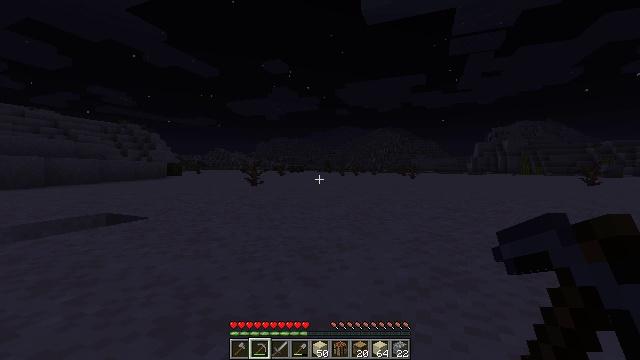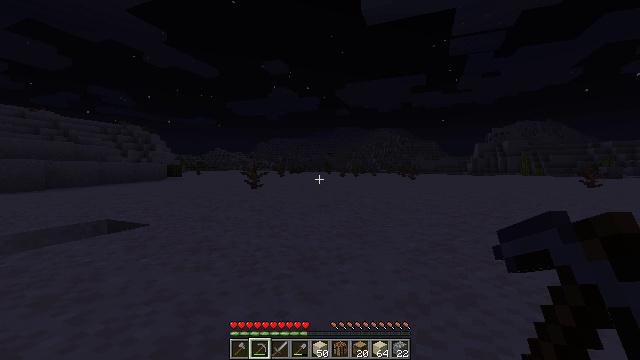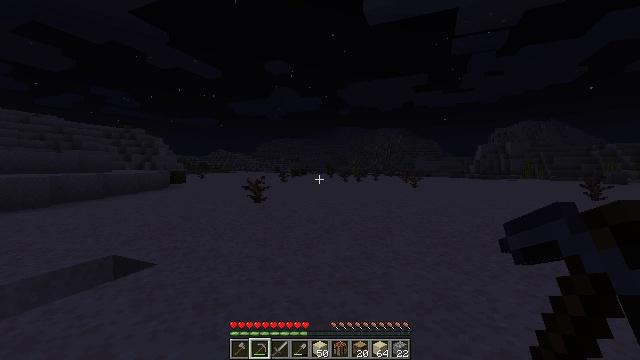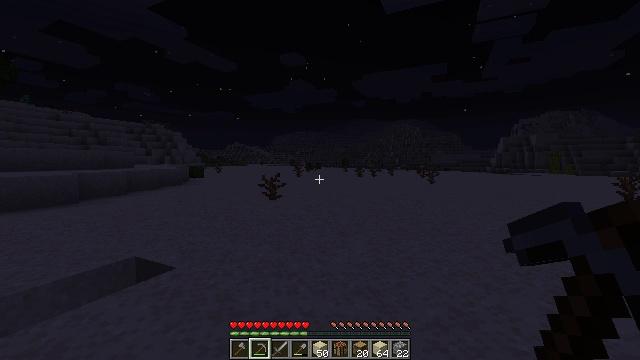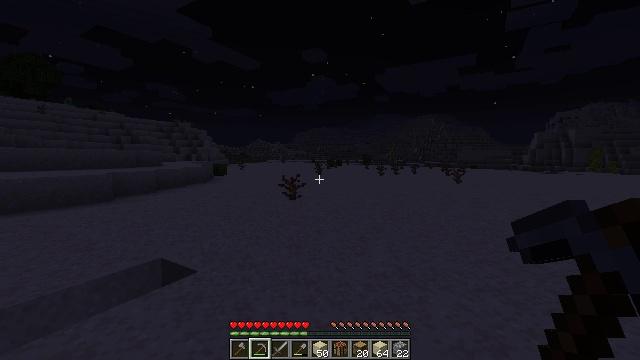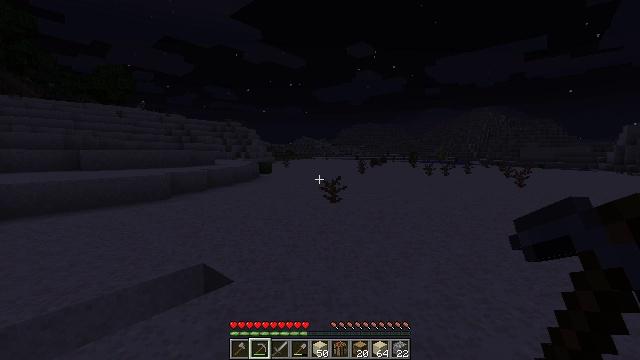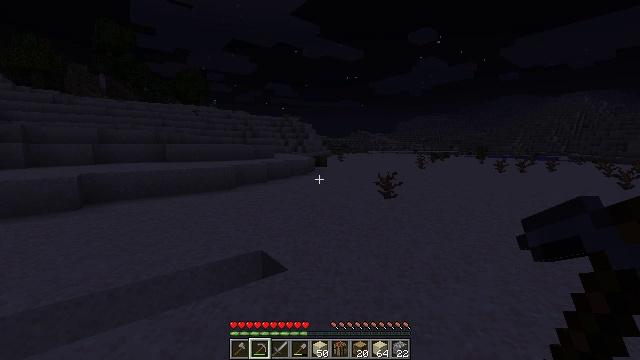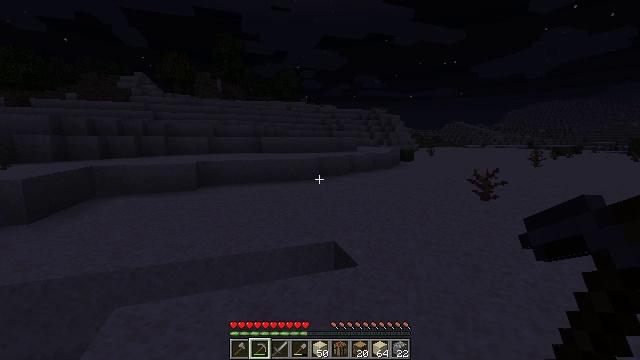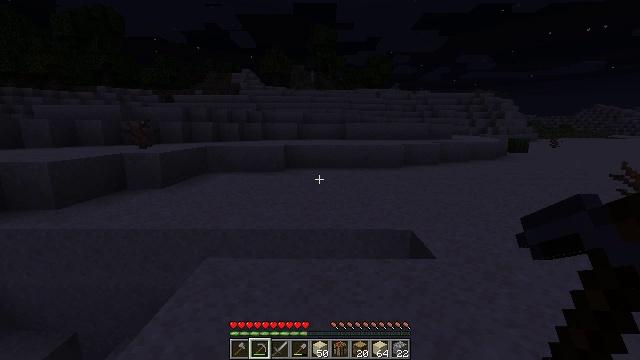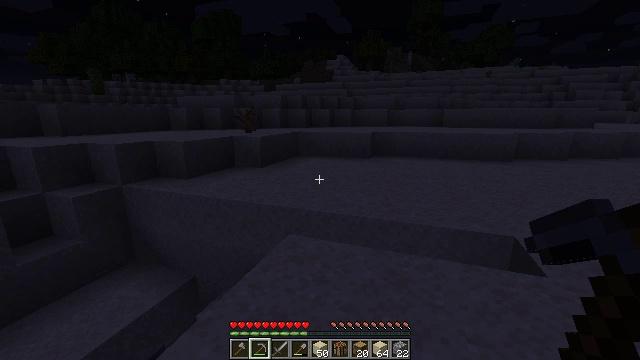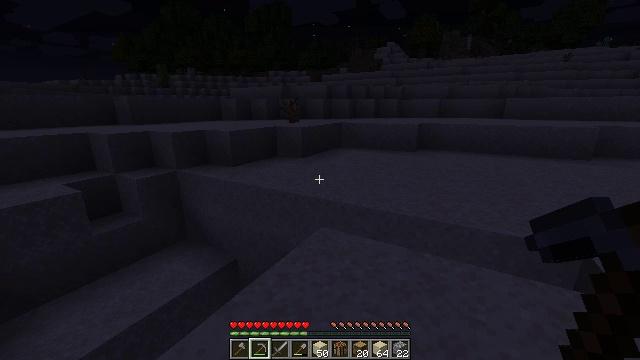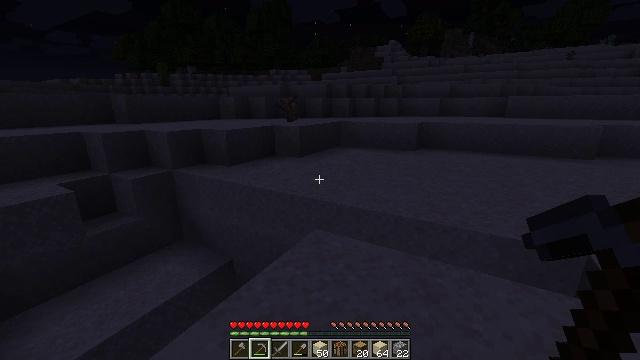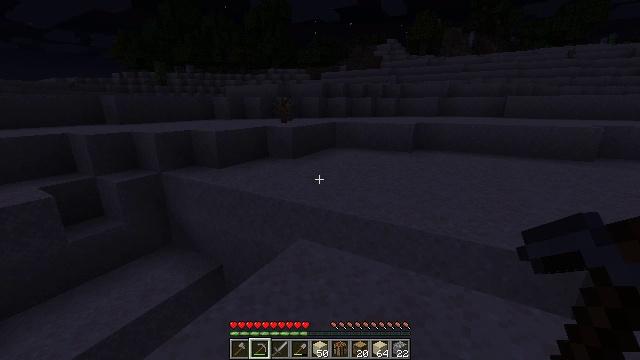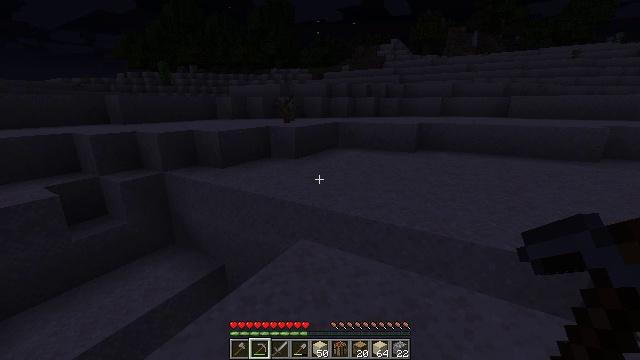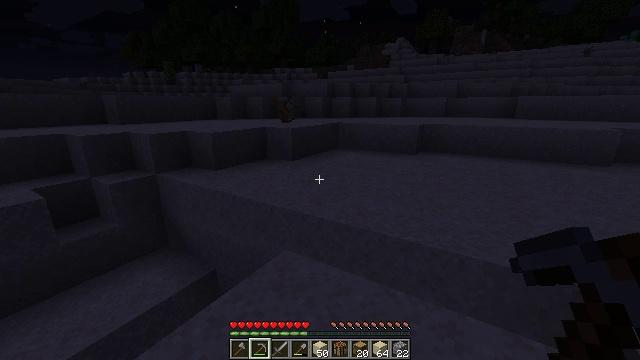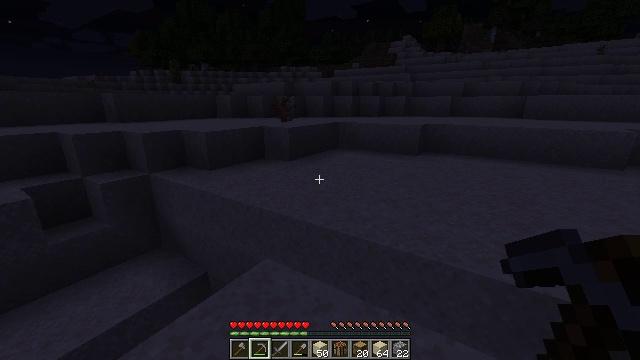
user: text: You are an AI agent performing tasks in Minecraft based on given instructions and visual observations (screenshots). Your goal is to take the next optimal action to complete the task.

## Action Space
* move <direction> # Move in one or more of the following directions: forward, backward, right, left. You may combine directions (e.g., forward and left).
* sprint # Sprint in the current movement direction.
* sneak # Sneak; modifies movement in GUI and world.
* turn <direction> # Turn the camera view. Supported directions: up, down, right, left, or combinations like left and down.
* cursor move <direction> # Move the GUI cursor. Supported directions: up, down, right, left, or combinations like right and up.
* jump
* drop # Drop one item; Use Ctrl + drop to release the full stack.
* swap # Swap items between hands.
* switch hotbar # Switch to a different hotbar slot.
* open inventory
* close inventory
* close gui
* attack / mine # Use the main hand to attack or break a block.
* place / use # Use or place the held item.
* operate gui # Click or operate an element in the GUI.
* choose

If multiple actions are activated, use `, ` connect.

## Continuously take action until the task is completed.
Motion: motion action
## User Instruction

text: Mine cactus from the desert.
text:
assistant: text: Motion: move forward, jump
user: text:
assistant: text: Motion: move forward, jump
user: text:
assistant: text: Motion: move forward, turn left and down, jump
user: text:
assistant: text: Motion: move forward, turn left, jump
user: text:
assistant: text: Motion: move forward, turn left
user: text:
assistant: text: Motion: move forward, turn left and down
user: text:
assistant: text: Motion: move forward, turn left and down
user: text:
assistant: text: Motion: move forward, turn left and down
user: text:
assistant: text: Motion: move forward, turn left and down
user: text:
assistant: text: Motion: move forward, turn left and down
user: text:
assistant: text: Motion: move forward and move right
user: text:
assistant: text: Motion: move forward and move right
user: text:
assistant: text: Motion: move forward and move right
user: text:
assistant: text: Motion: move forward and move right, turn left
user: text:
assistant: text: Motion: move forward and move right, turn left
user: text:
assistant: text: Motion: move forward and move right
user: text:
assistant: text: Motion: move forward and move right, turn left and down
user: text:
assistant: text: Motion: move forward and move right, turn left and down
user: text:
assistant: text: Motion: move forward
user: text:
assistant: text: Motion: move forward and move right
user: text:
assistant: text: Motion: move forward and move right
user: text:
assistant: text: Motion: move forward and move right
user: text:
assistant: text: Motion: move forward and move right, turn left and up
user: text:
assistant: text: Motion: move forward and move right, turn left and up, jump
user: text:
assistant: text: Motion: move forward and move right, jump
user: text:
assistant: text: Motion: move forward and move right, turn left and up, jump
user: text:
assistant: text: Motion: move forward and move right, turn left, jump
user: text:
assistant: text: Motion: move forward and move right, turn left and up
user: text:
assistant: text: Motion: move forward and move right, turn left
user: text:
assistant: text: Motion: move forward and move right